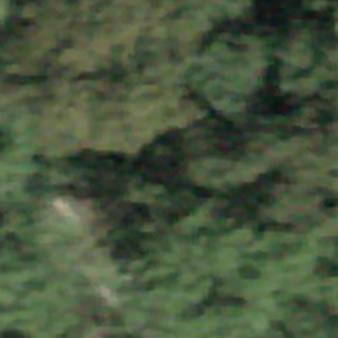
Label: other